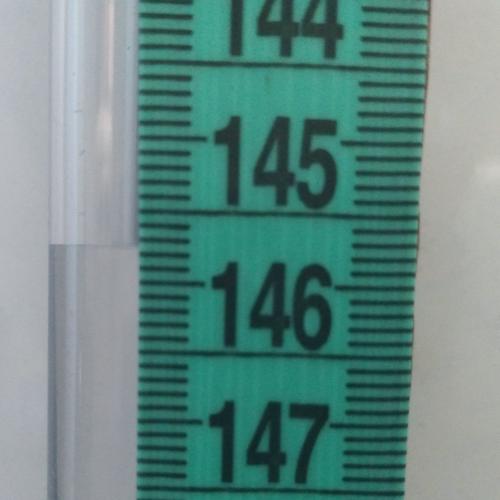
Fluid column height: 145.8 cm